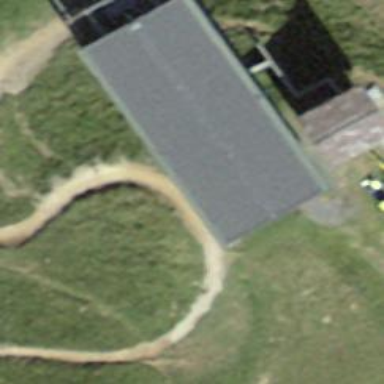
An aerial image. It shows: Aerialway station.